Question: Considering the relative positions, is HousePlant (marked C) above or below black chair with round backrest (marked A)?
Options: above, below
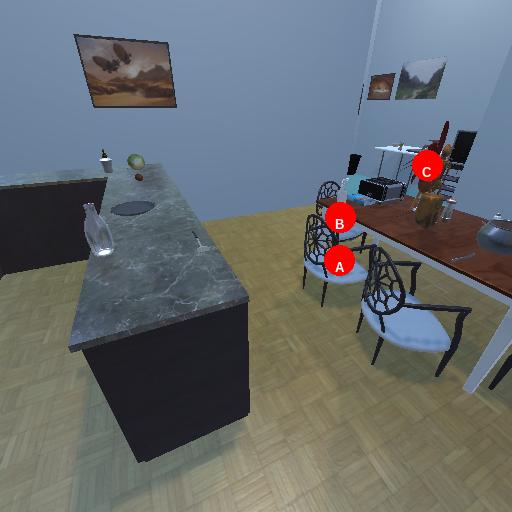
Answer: above